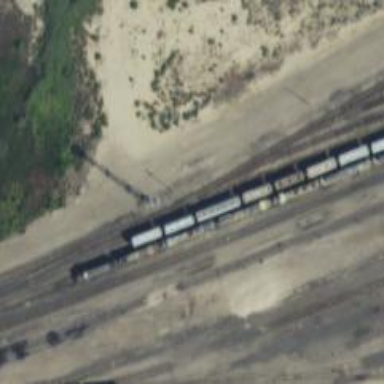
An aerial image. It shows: Railway yard in service.